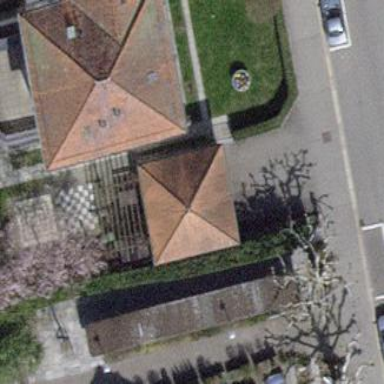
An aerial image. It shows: Garage building.